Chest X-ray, AP view. Patient: 37 years old, sex M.
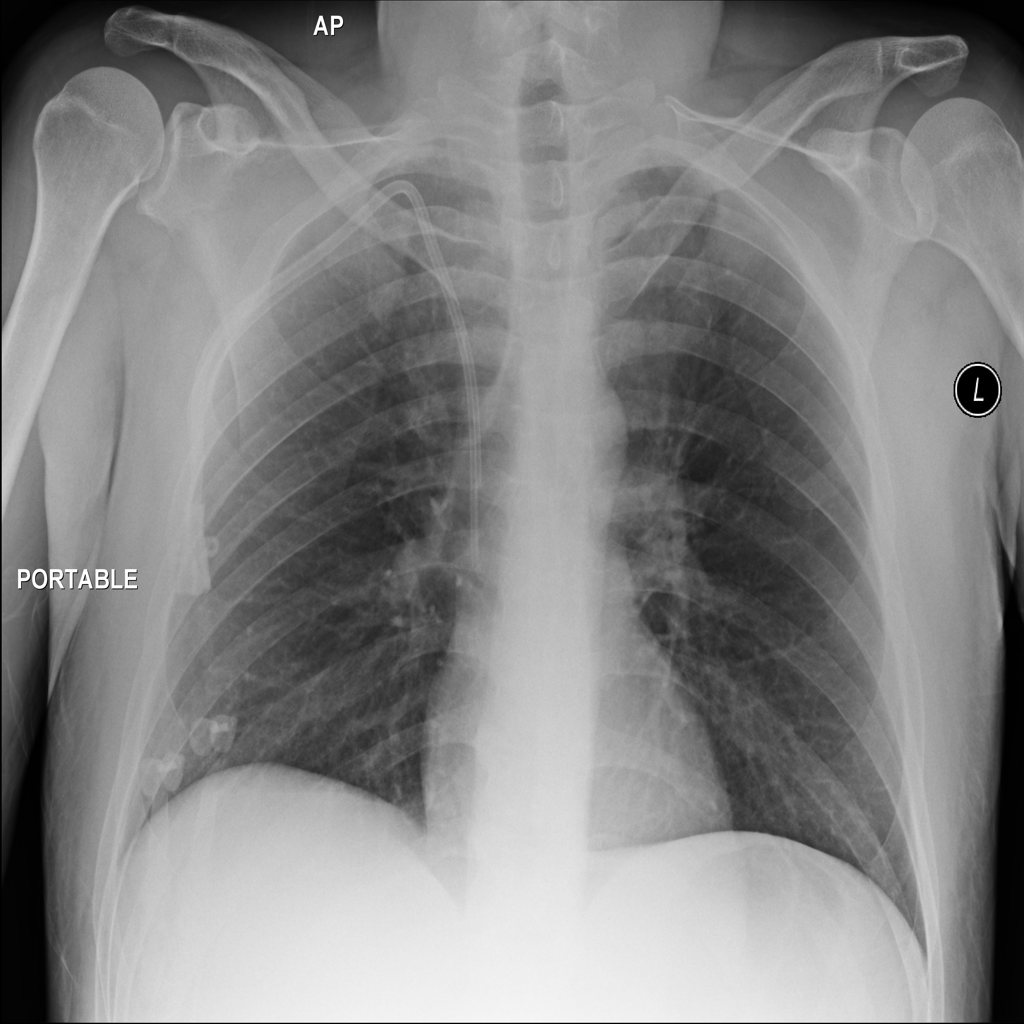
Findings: No Finding